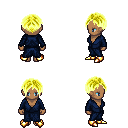
a pixel art fantasy rpg character, female body template, human, dark skin, blue robe, white pants, gold parted hairstyle, gold boots, four views (front, back, left, right), 2x2 character sprite sheet, small pixel art, hard edges, no anti-aliasing